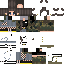
A female human skin with medium skin, wearing brown long hair dressed in a blue hoodie and brown pants, featuring a closed mouth.